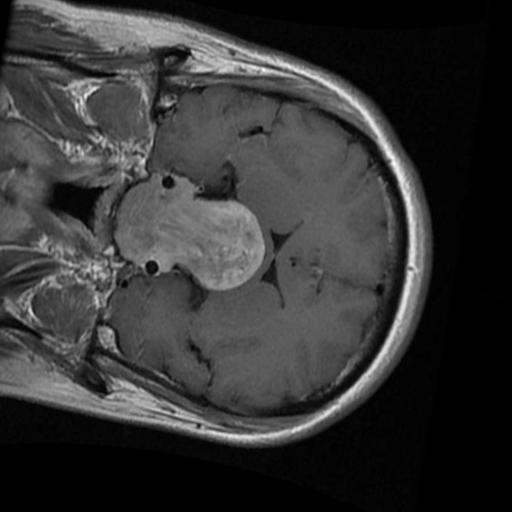
Label: brain_tumor